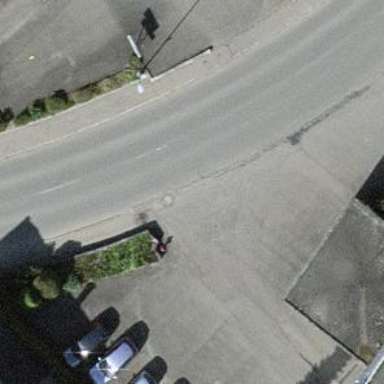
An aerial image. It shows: Tertiary road.